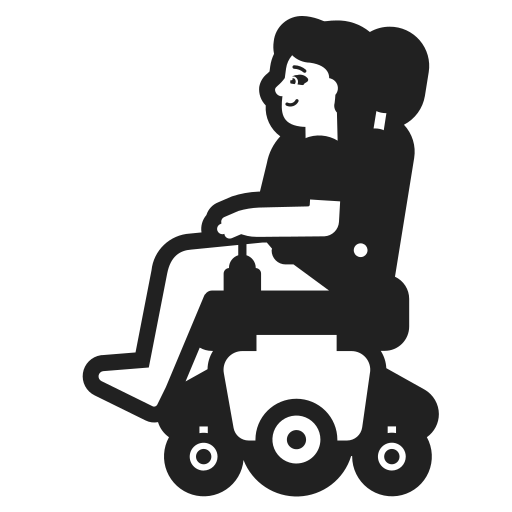
woman in motorized wheelchair high contrast default